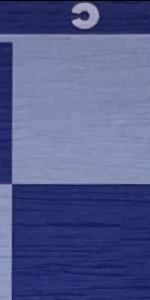
Label: Empty